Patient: sex F, age 72
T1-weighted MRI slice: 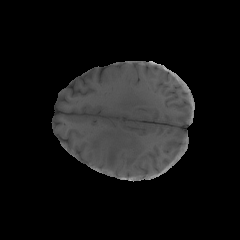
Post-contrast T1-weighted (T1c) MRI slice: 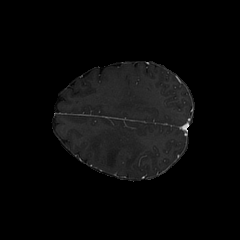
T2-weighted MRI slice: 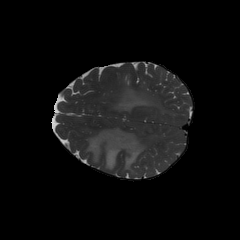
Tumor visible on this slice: yes
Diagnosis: Glioblastoma, IDH-wildtype
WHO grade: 4